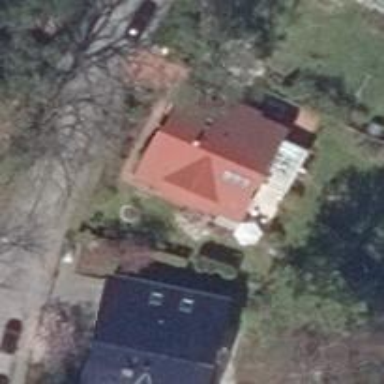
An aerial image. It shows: Simple and straightforward house.